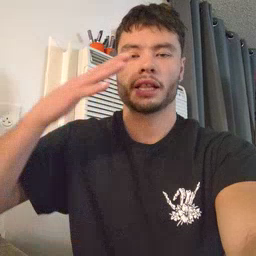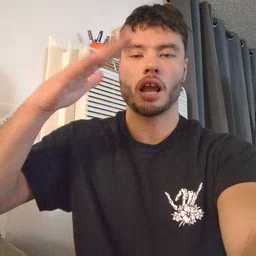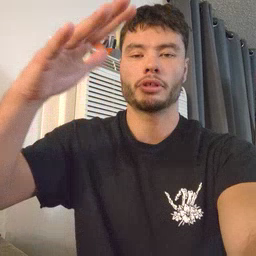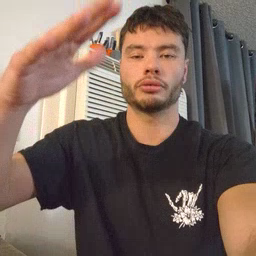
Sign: helicopter